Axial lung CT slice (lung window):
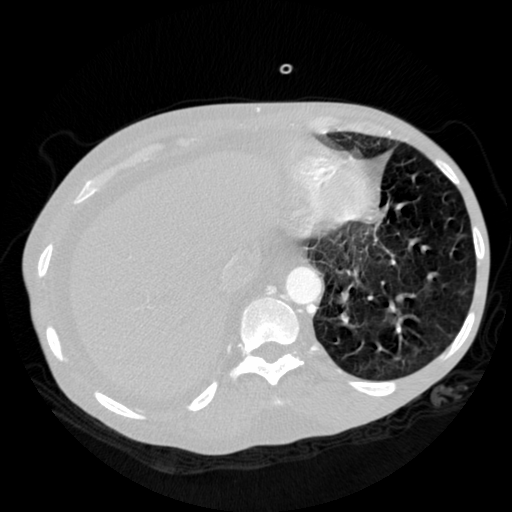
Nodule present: no